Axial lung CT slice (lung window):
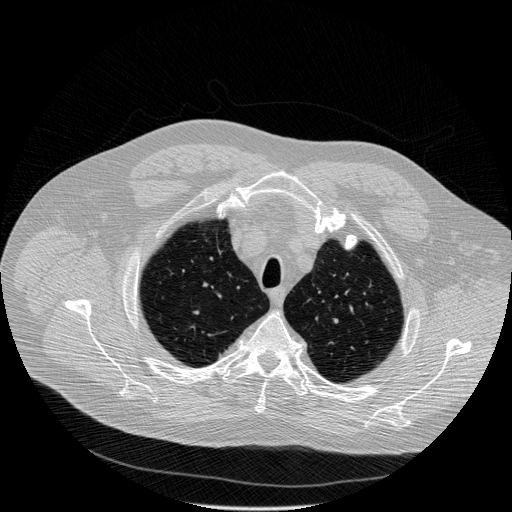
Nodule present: no